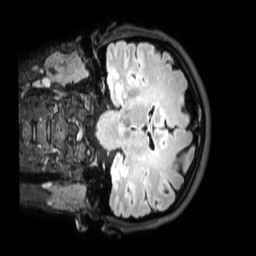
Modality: FLAIR
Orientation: coronal
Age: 30
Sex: female
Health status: healthy
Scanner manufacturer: philips
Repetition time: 4.8 s
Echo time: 0.2875 s